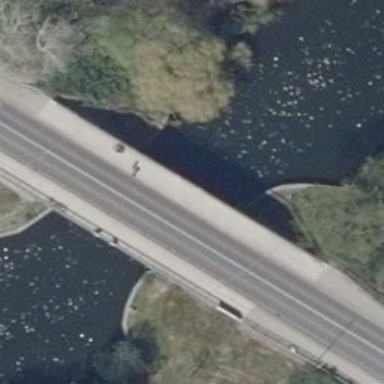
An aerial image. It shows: There is bridge in the image.